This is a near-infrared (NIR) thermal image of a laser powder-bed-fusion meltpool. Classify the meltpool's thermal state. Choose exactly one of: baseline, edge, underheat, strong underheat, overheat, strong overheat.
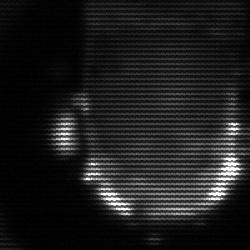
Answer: baseline